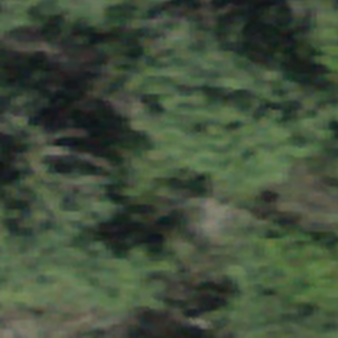
Label: other